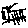
Label: tree